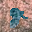
Label: 8